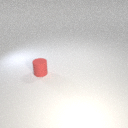
small red rubber cylinder